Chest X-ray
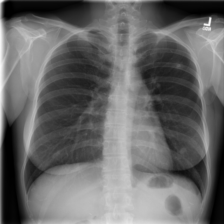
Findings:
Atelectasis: negative
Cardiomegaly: negative
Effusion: negative
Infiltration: negative
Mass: negative
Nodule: positive
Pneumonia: negative
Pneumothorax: negative
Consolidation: negative
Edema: negative
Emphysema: negative
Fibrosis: negative
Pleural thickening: negative
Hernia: negative